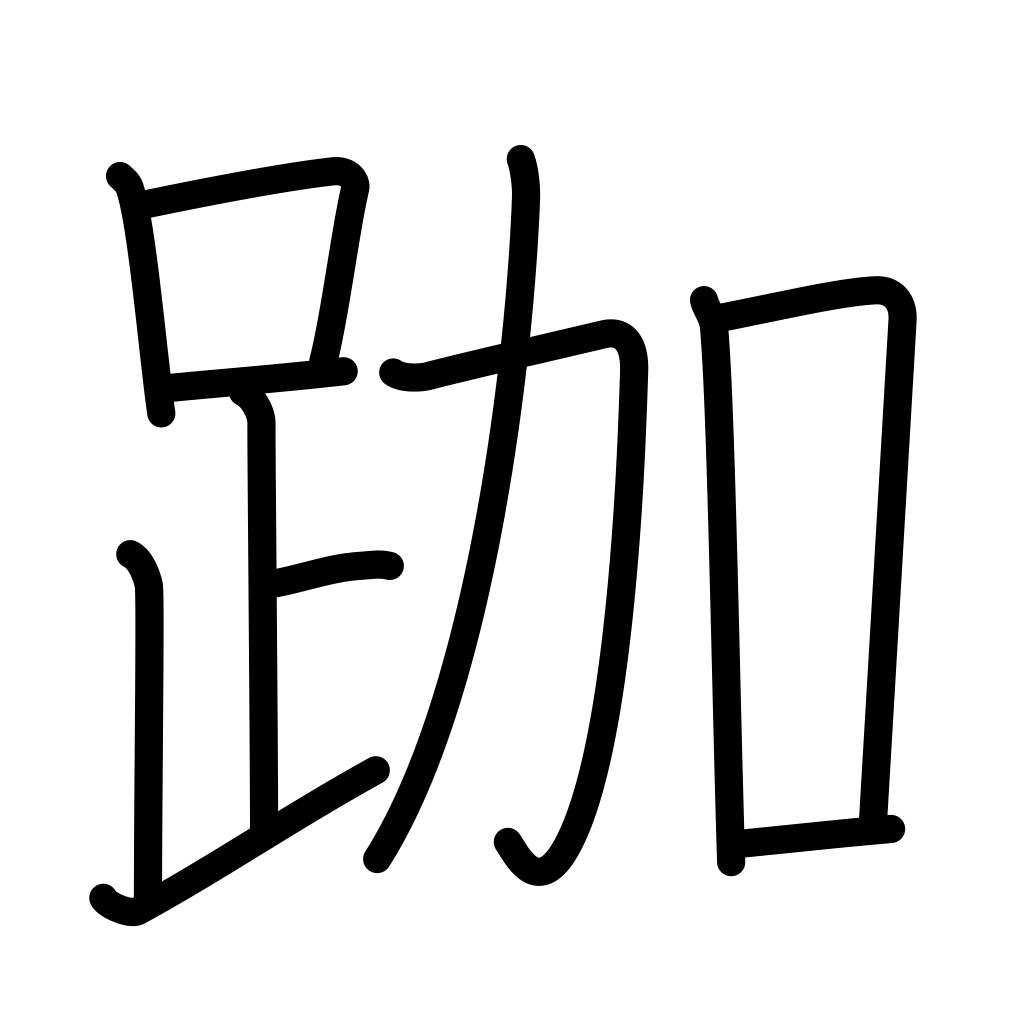
Meaning: sitting in the lotus position